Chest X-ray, PA view. Patient: 15 years old, sex F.
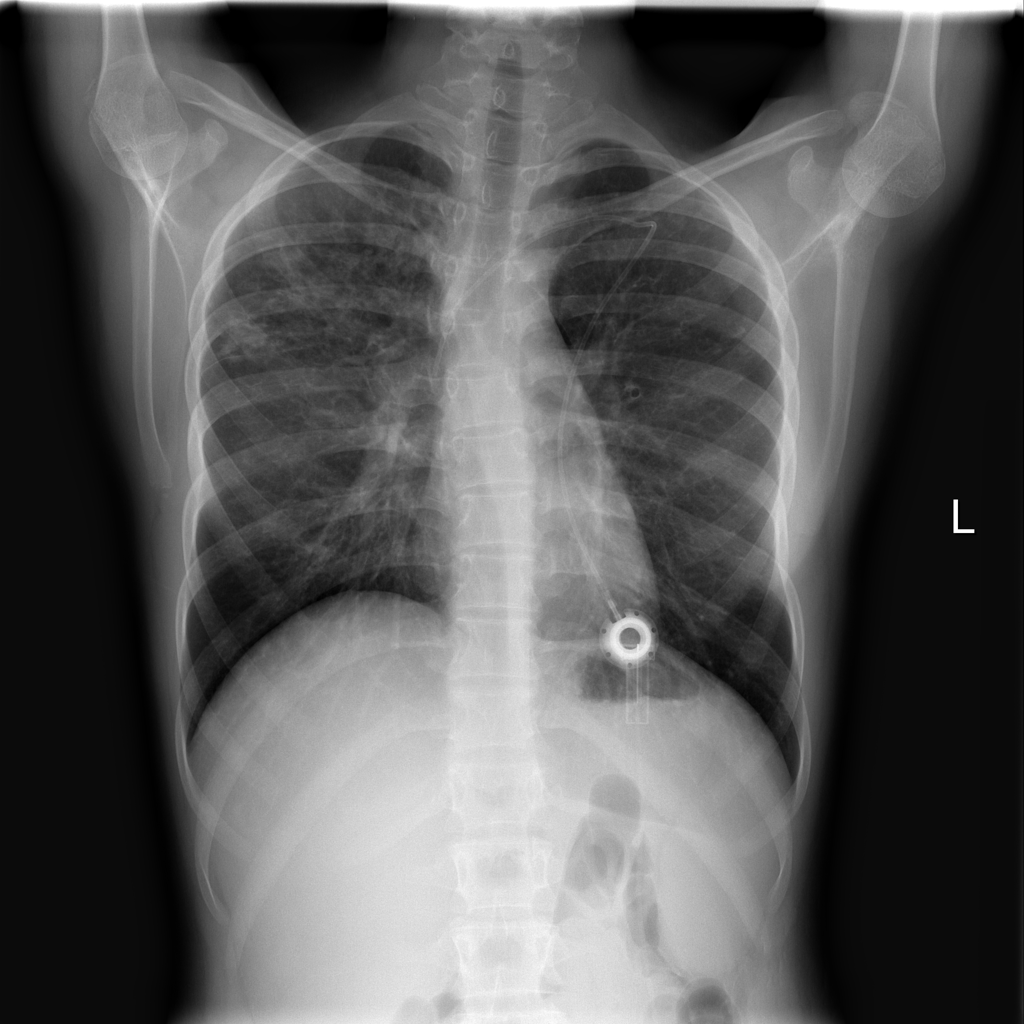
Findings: Infiltration